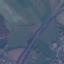
Label: Highway